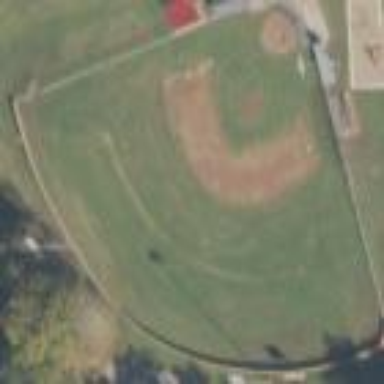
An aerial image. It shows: Baseball pitch for leisure land activities.